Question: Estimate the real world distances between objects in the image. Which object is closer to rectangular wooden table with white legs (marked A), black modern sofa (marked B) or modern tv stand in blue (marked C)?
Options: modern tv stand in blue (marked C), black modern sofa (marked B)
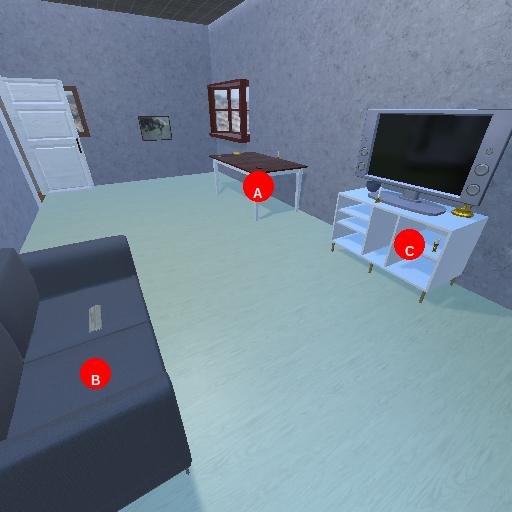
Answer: modern tv stand in blue (marked C)